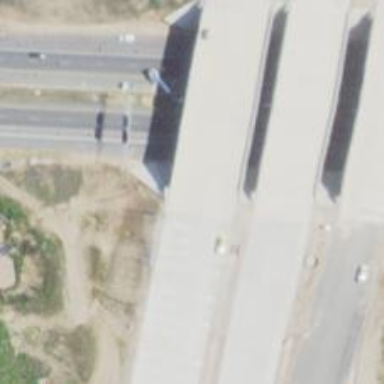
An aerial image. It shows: There is bridge in the image.